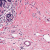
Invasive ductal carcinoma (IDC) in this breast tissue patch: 0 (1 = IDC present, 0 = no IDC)